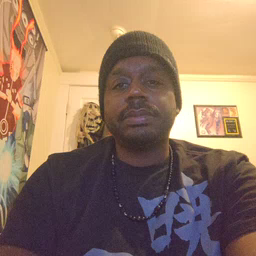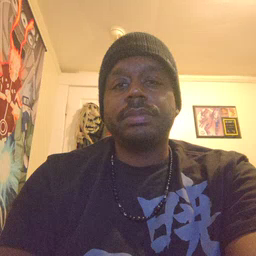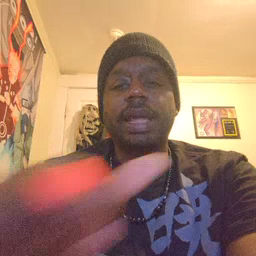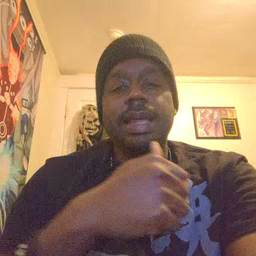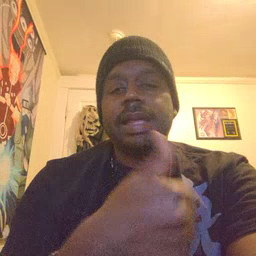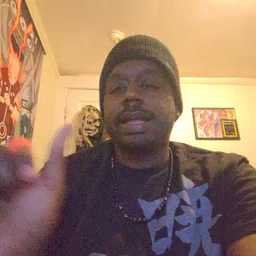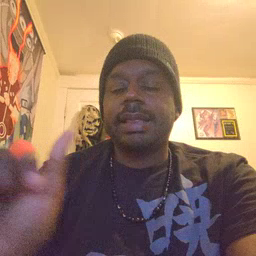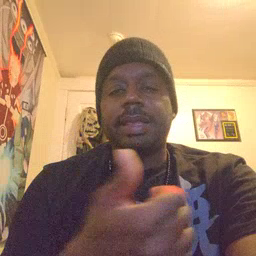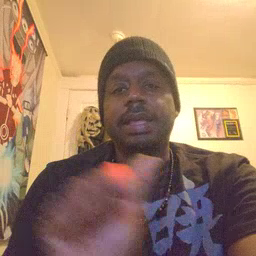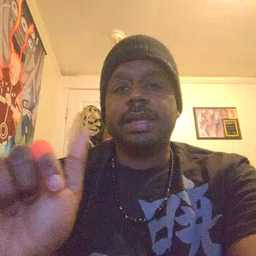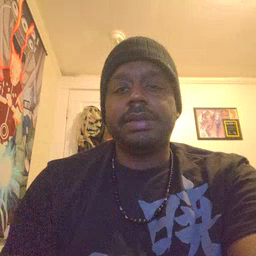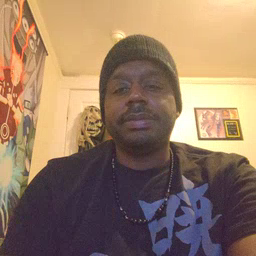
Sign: any